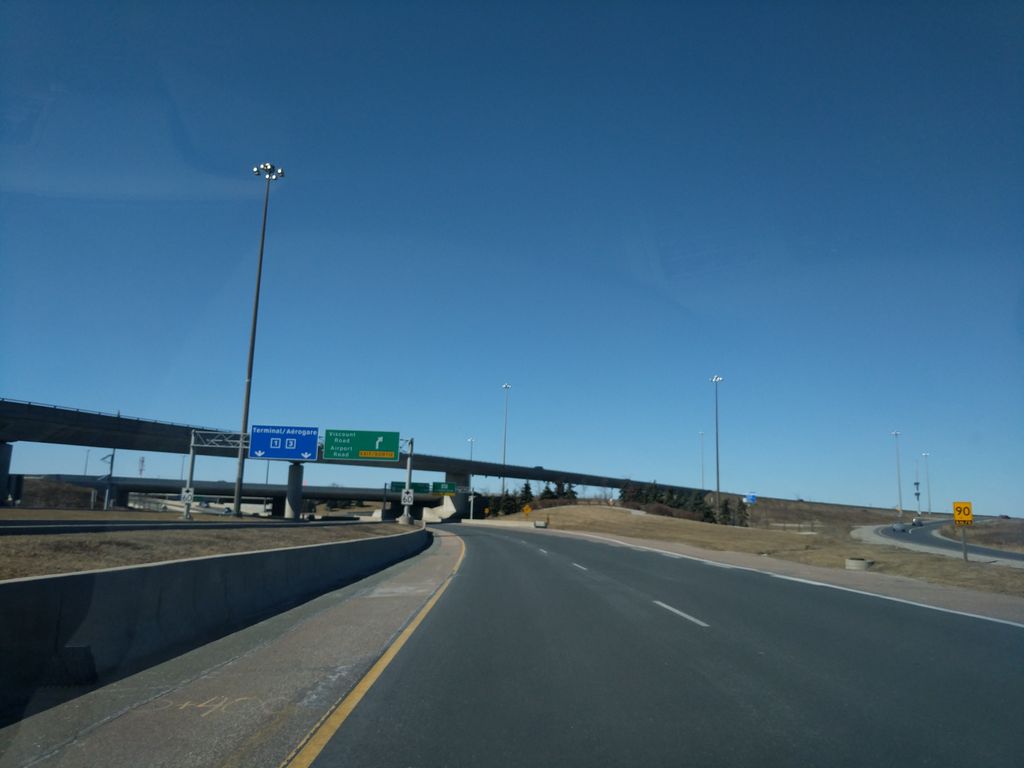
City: toronto